На графике приведена зависимость силы тока, текущего через автомобильную лампочку от напряжения на ней.  Лампочку подключают к источнику постоянного напряжения $U=10~В$ последовательно с резистором, имеющим сопротивление $R=4~Ом$.
Определить мощность лампочки.
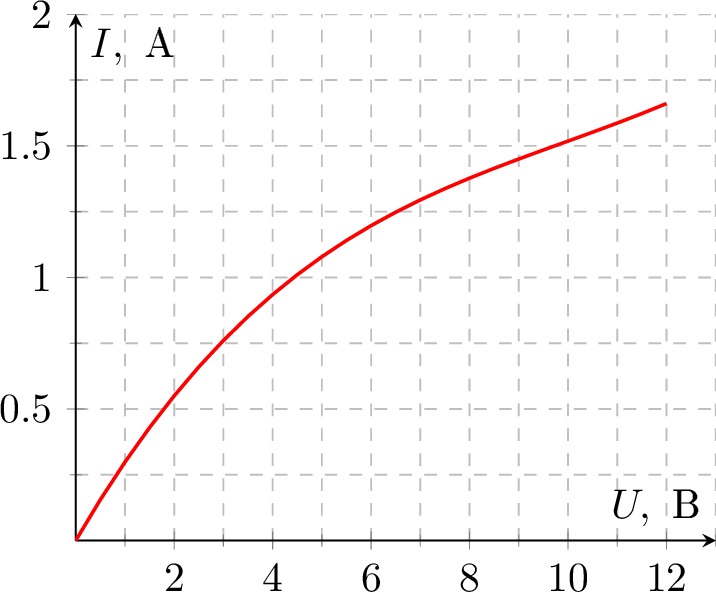
Ответ: $$ P=U I \approx 6~Вт. $$
Темы:
T, Электричество, Цепи, Нелинейный элемент, Всероссийские, Цепь с резистором